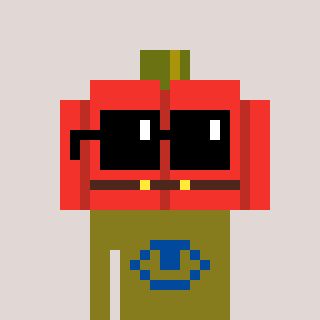
a pixel art character with square black sunglasses, a pumpkin-shaped head and a gunk-colored body on a warm background